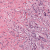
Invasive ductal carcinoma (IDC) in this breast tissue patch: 1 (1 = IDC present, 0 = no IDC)